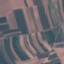
Land use / land cover class: PermanentCrop